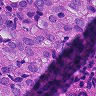
Metastatic tissue present: yes